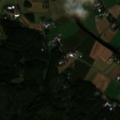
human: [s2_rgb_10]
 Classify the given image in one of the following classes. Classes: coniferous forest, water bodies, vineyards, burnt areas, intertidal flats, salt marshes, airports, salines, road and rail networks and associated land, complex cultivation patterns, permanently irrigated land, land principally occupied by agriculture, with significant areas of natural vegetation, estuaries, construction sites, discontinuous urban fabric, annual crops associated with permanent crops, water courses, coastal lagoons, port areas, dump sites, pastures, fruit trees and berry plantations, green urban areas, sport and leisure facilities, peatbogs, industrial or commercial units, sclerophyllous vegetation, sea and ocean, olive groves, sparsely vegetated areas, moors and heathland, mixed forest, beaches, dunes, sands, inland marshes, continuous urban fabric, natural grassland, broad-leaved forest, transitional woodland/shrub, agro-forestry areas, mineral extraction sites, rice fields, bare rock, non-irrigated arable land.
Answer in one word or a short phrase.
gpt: non-irrigated arable land, land principally occupied by agriculture, with significant areas of natural vegetation, coniferous forest, mixed forest